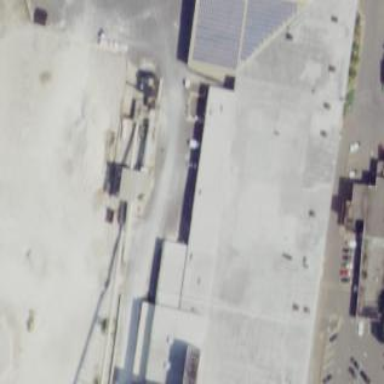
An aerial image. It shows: Industrial building with works.